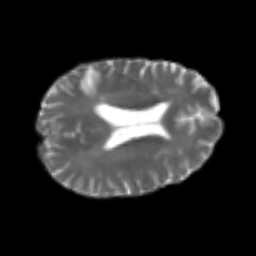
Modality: T2w
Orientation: axial
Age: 50
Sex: male
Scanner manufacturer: siemens
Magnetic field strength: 3 T
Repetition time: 4.999 s
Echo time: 0.07946 s